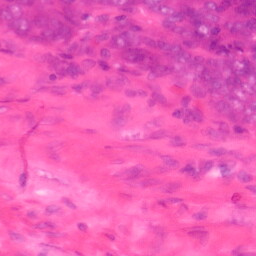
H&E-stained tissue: Colon